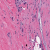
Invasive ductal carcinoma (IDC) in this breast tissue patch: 0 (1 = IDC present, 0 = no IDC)